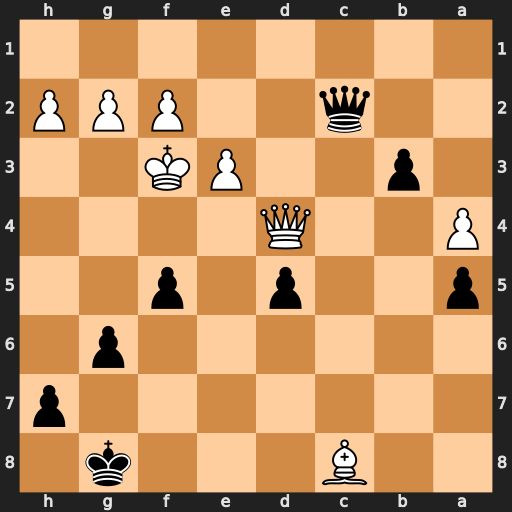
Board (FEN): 2B3k1/7p/6p1/p2p1p2/P2Q4/1p2PK2/2q2PPP/8
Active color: b
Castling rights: -
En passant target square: -
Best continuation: Qe4+ Qxe4 fxe4+